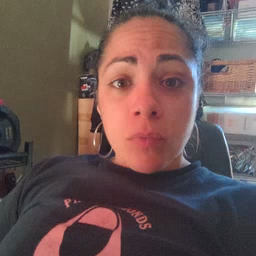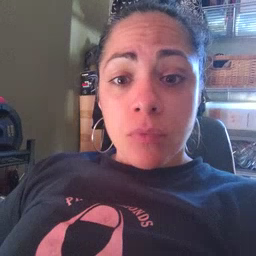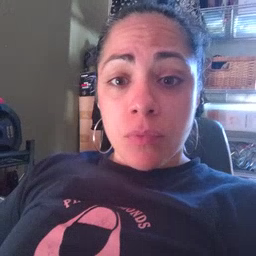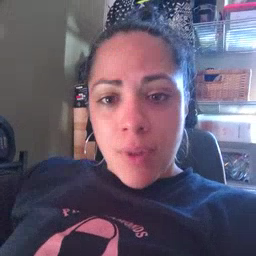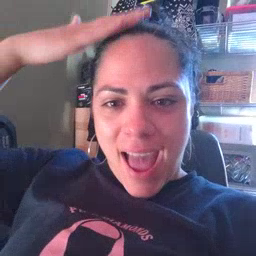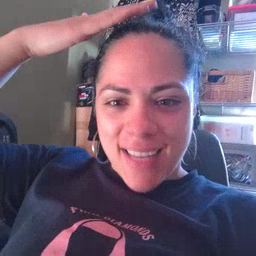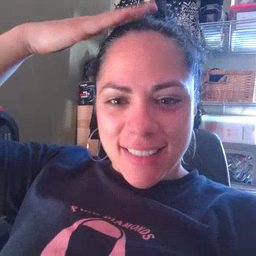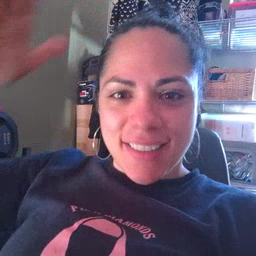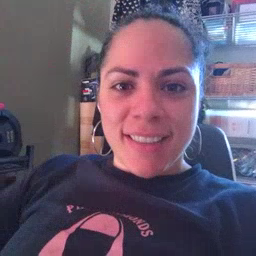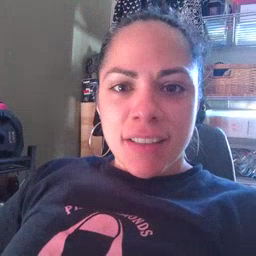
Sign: hat